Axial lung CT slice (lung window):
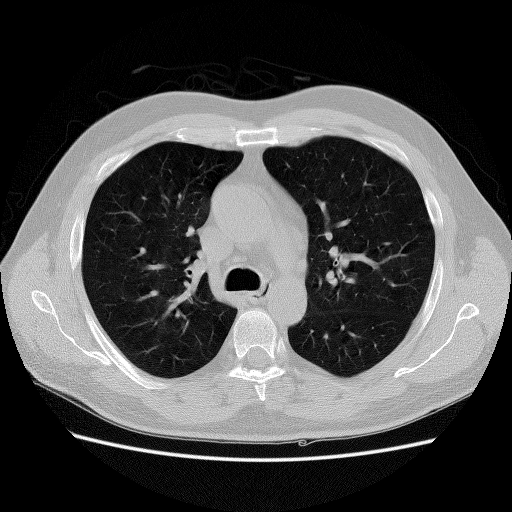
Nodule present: no